Interaction volume radius: 5 \u00c5
Interaction volume height: 15 \u00c5
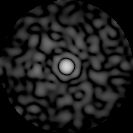
Disorder parameter: 0.8396